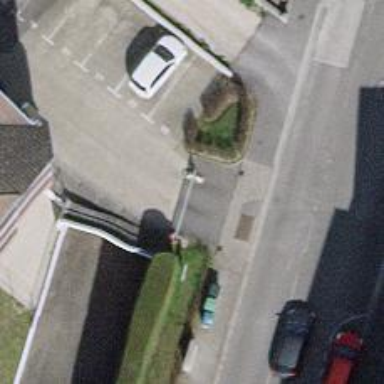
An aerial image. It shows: Lift gate barrier.